Question: So I have searched through several different questions related to this. None of them seem to be asking exactly what I'm looking for and none of the solutions I've found have worked for me thus far.
- I have several columns of data (Player names) where each column's values are generated from a formula in the 2nd row of that column. The 1st row is a header (Game name). This whole range is the collection of which players are willing to play which games. These are columns D-J(ish, the list is dynamically generated with another formula, based on form responses)- I have another range of data where the 1st column is the Player and the 2nd is the player's PREFERRED game. This data is also generated with a formula based on form responses. These are columns A-B.
Here's what I'm trying to do
-
I've tried several different variations of VLOOKUPS, MATCHES, and FILTERS in the conditional formatting, but so far nothing has worked. The problem I run into every time is that I can't figure out how to reference the cell that the formatting is applying to, but still have it reference each individual cell over the whole range.
I know I could do this if I applied an individual conditional formatting to each individual cell. However that is a very time consuming and inelegant solution to this issue considering I'm expecting my data range to be much larger in the future. I need a conditional formatting formula that will work across the whole range or , at the very least, for an entire column.
This is a mock of what I'm trying to accomplish:

This is a link to a mock of my sheet so that you can clearly see the data layout and specific formulas I'm using:
<URL>
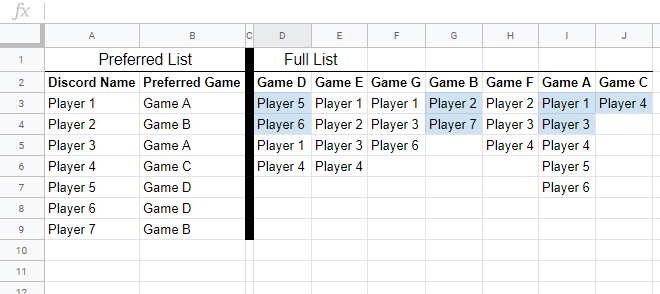
Answer: use:
'''
=REGEXMATCH(D3, TEXTJOIN("|", 1, FILTER($A$3:$A, $B$3:$B=D$2)))
'''
<URL>